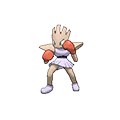
Pok\u00e9mon: hitmonchan